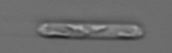
Label: Cerataulina_pelagica